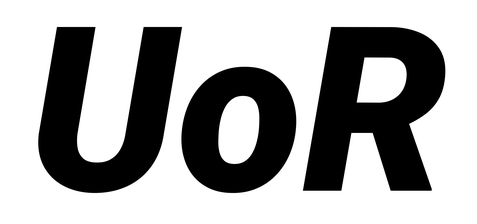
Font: Roboto-Italic_Black_Italic